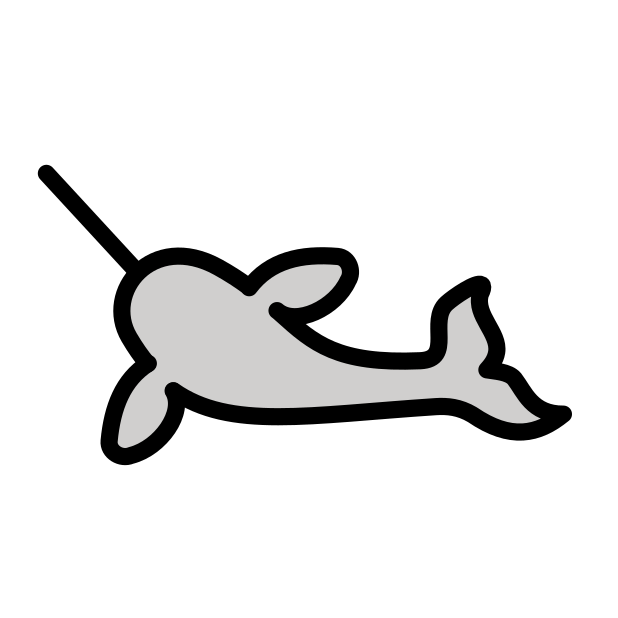
narwhal